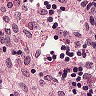
Metastatic tissue present: no